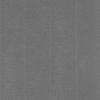
Label: dusty